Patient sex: M
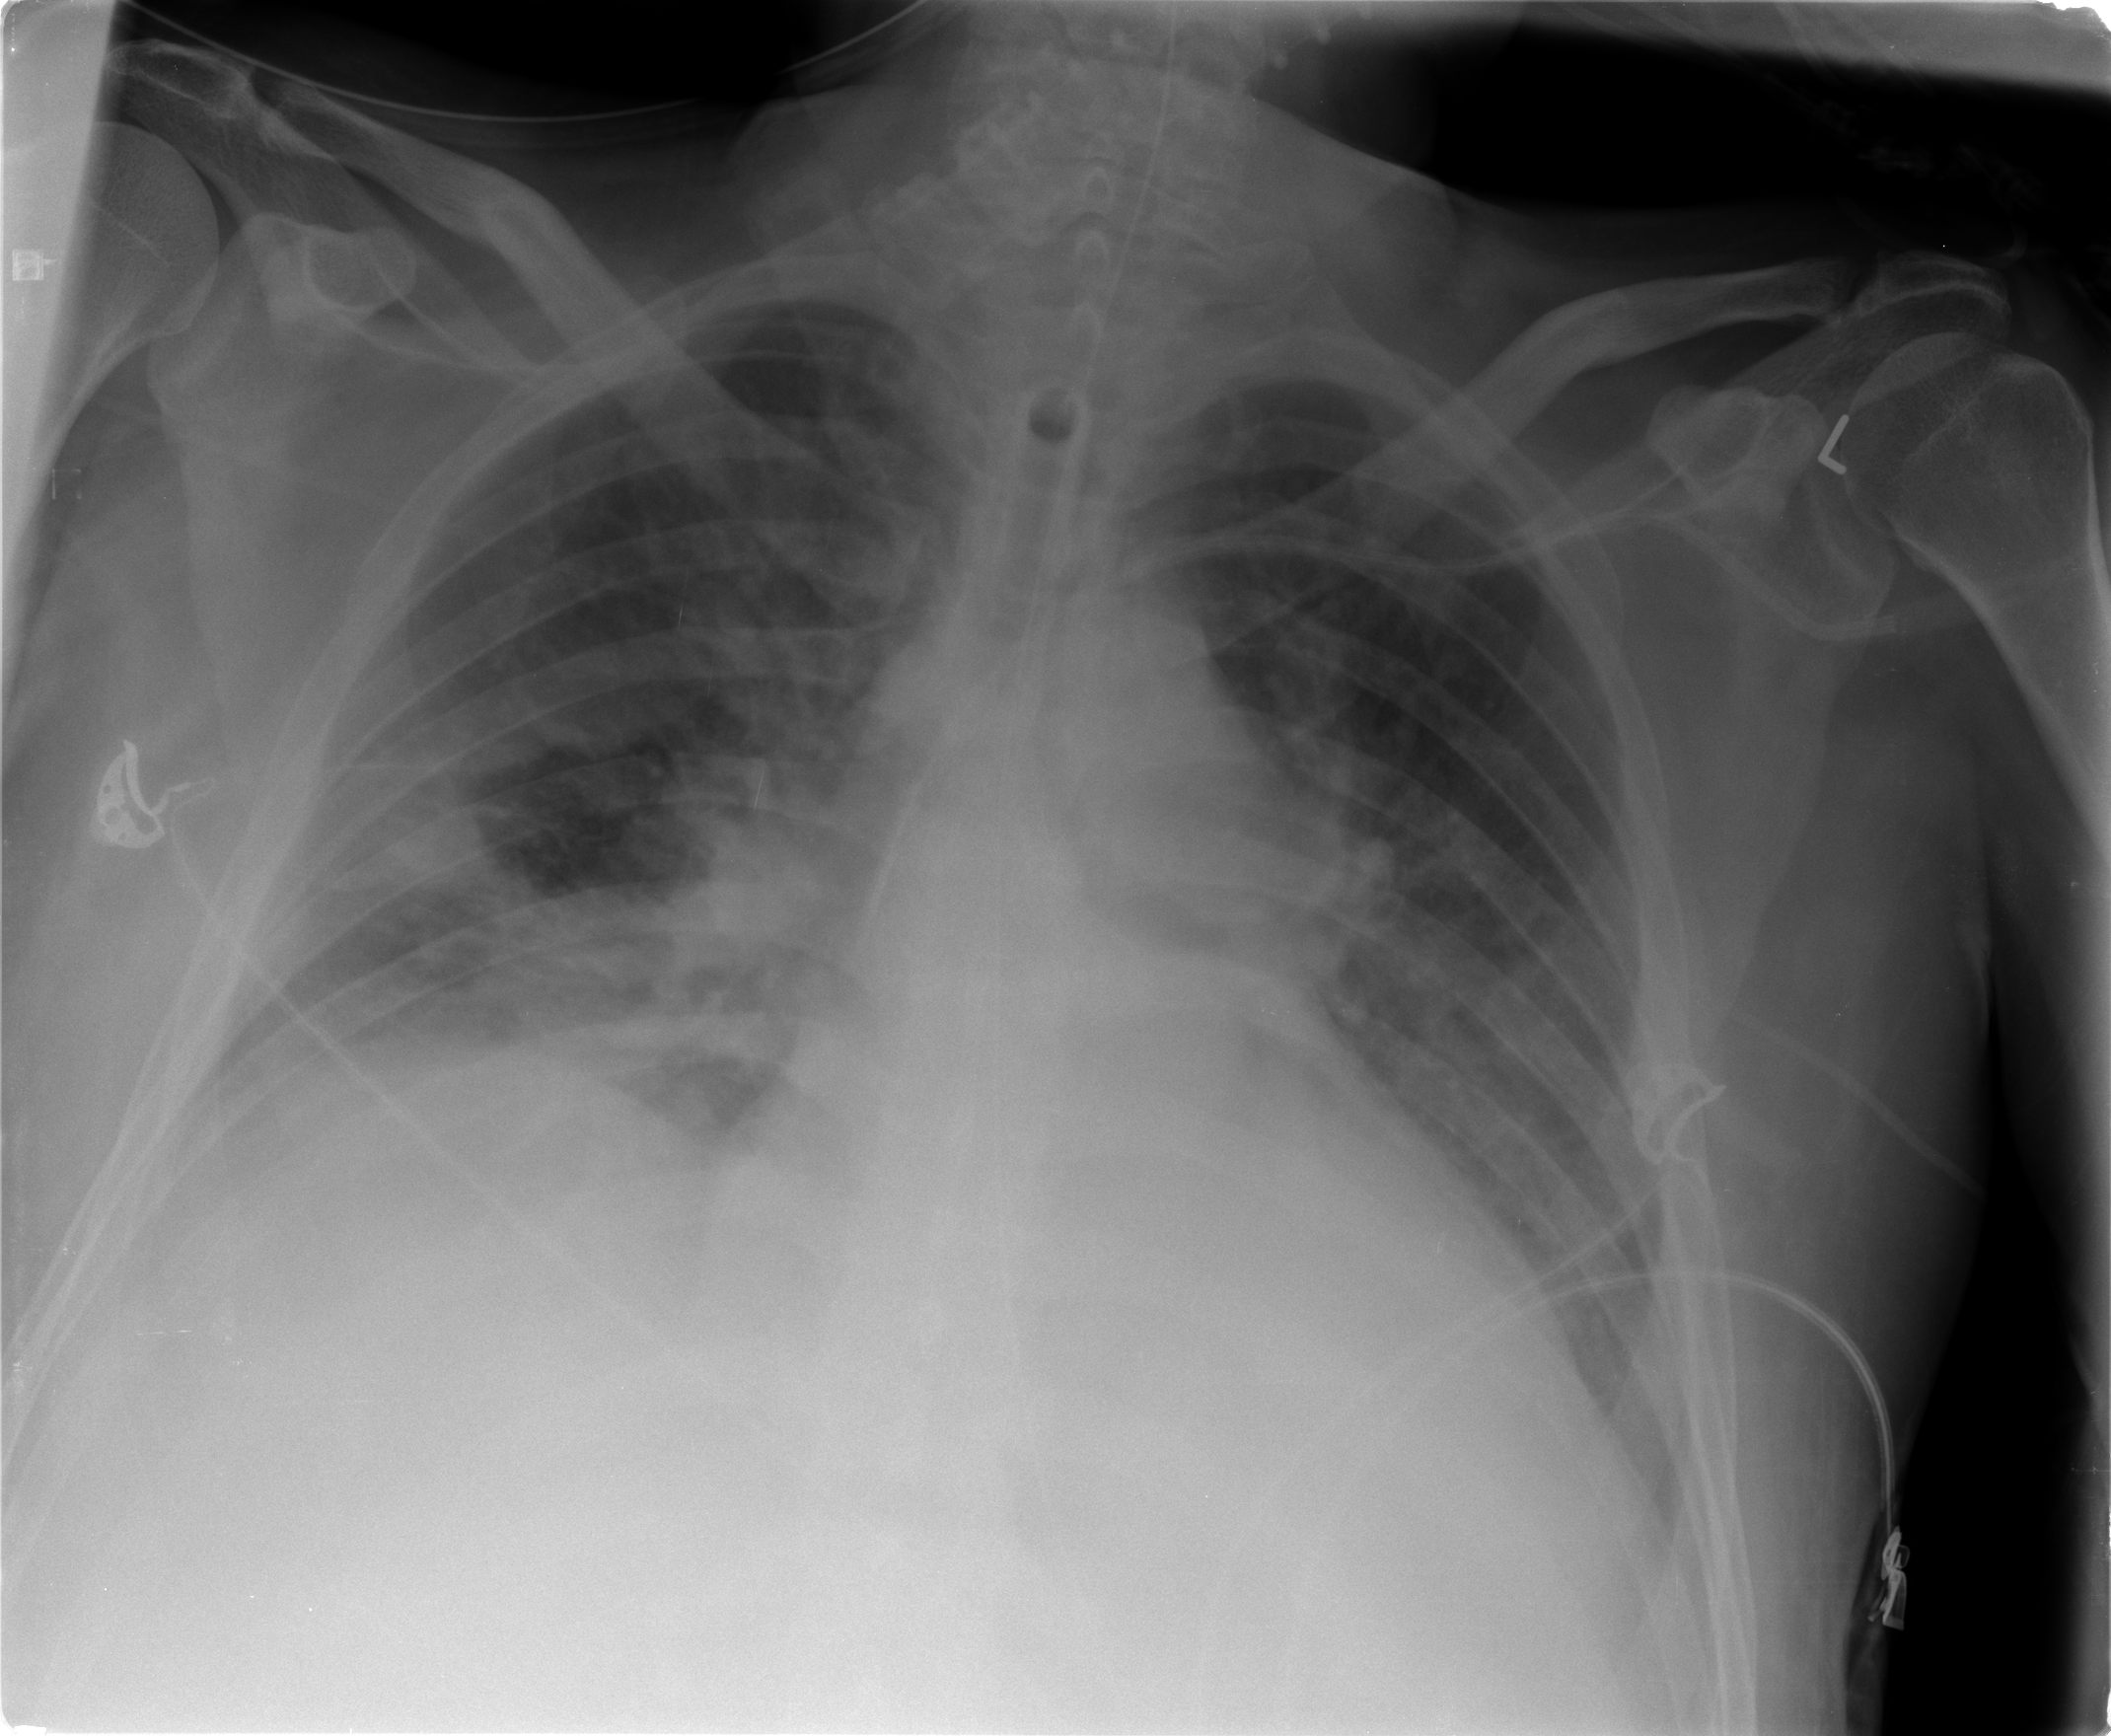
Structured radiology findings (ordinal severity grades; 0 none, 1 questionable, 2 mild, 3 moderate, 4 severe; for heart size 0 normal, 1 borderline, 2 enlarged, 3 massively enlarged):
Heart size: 0
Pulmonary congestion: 3
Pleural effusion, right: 2
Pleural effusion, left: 2
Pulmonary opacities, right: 2
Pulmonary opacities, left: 2
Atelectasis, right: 3
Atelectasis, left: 2